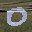
Label: 0